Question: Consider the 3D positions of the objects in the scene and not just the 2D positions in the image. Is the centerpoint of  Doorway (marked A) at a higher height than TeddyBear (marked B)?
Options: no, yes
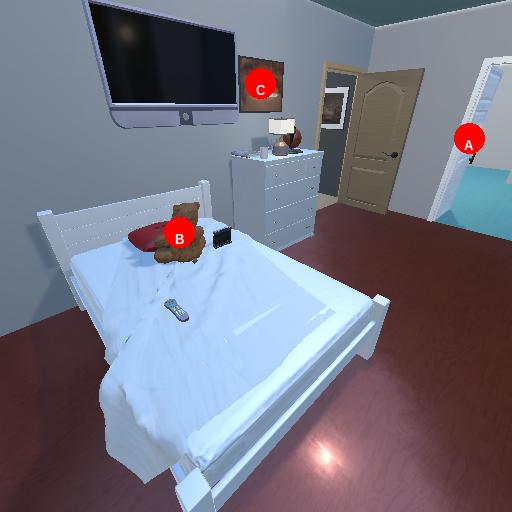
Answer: no